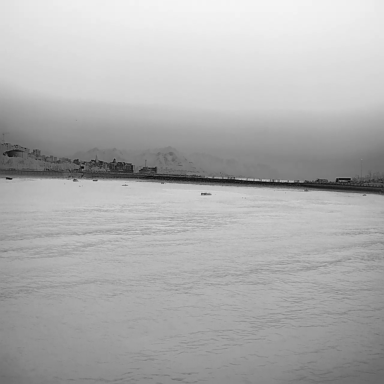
There is a bulk_carrier in the infrared image.